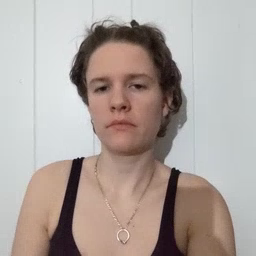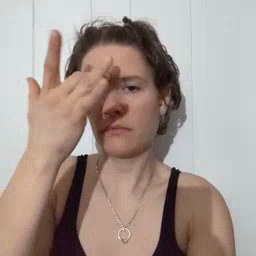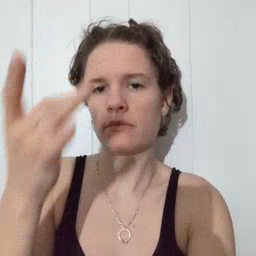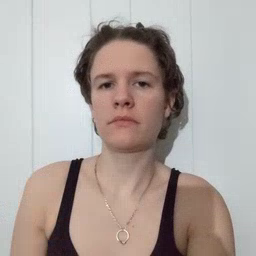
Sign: sick